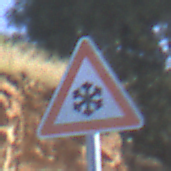
Verkehrszeichen: SchneeOderEisglaette
Umgebung: Outdoor, Nature
Tageszeit: MorningAfternoon
Wetter: Clear
Licht: Natural
Jahreszeit: NotSpecified
Kontrast: HighContrast